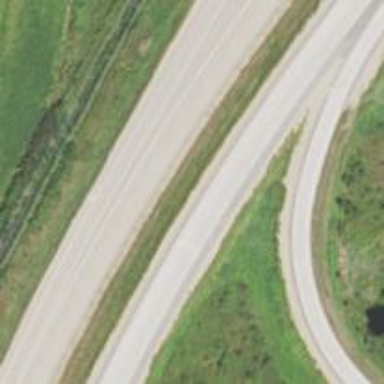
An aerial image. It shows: Motorway with motorroad.